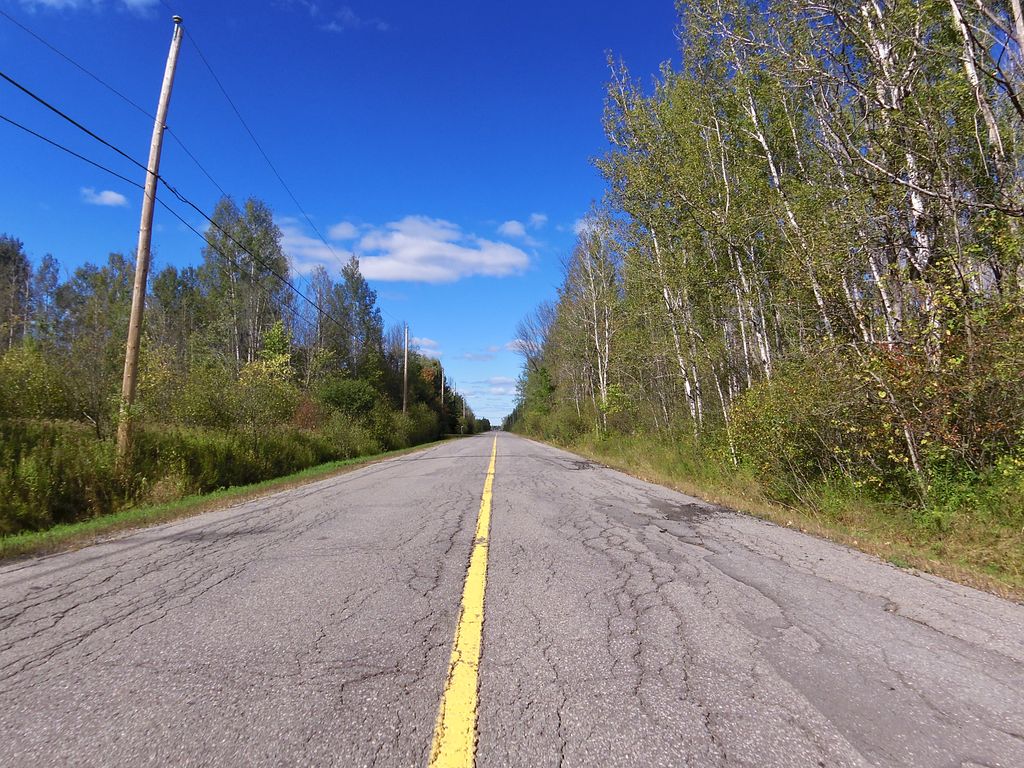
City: ottawa-gatineau